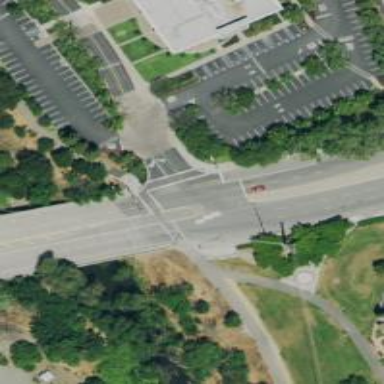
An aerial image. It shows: Solid stop line on the road.